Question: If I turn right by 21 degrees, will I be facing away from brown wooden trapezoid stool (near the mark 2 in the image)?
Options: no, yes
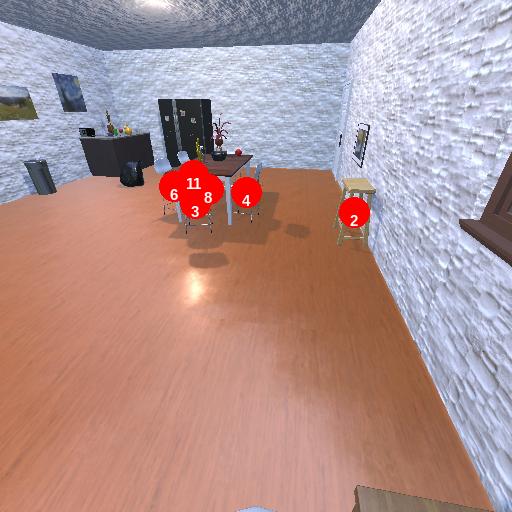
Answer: no